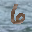
Label: 6